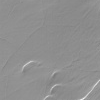
Atmospheric dust classification: not_dusty